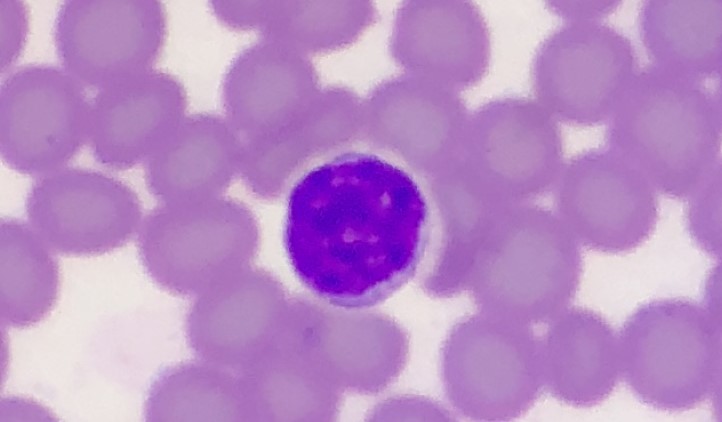
White blood cell type: Lymphocyte